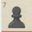
Piece: bP